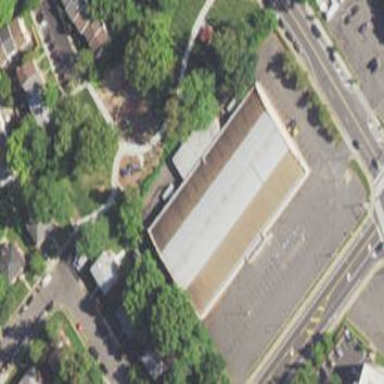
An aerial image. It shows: Parking area.